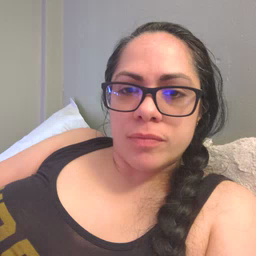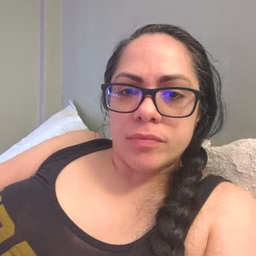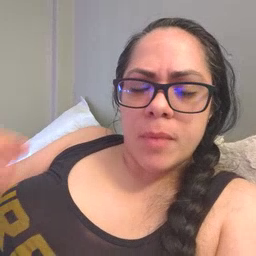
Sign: puppy